Interaction volume radius: 5 \u00c5
Interaction volume height: 15 \u00c5
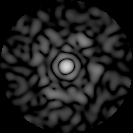
Disorder parameter: 0.8376